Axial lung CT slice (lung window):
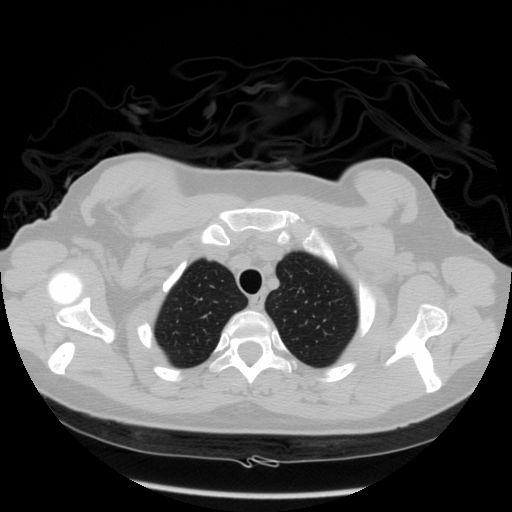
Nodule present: no